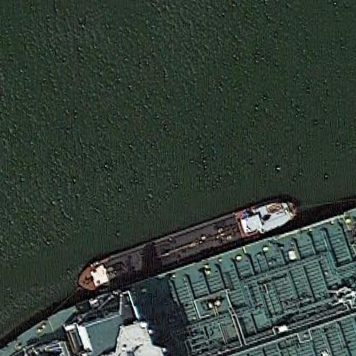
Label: civil